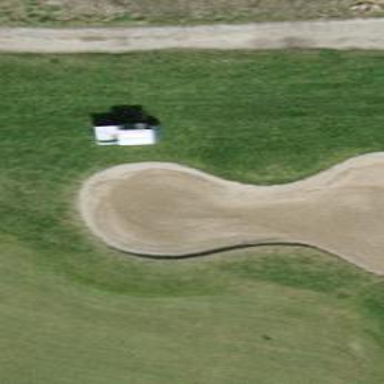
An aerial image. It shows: Golf bunker filled with natural sand.